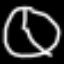
Label: clock